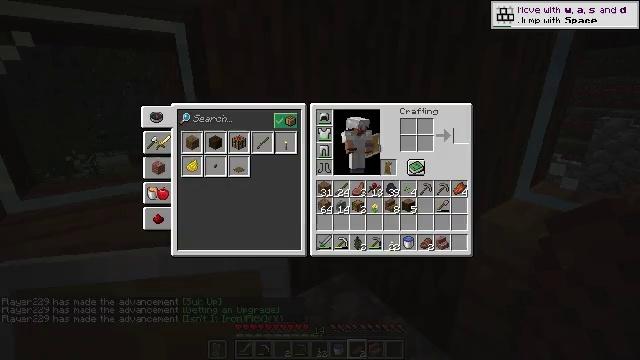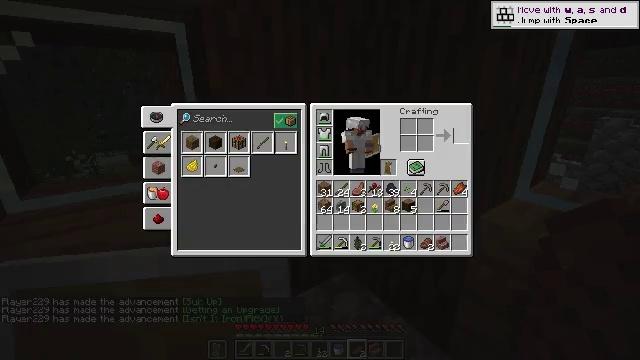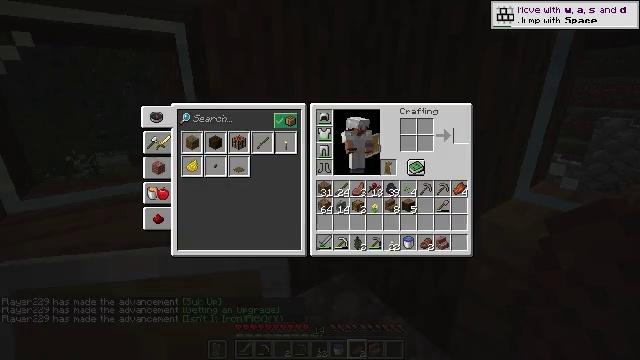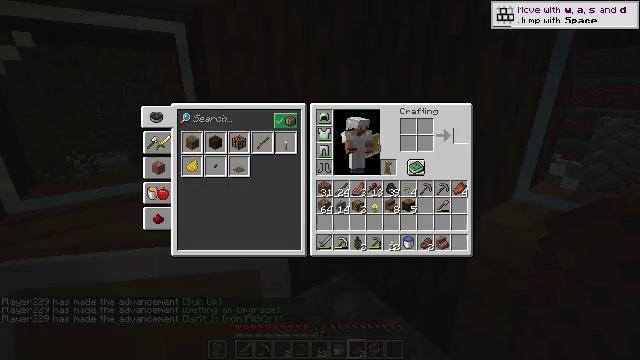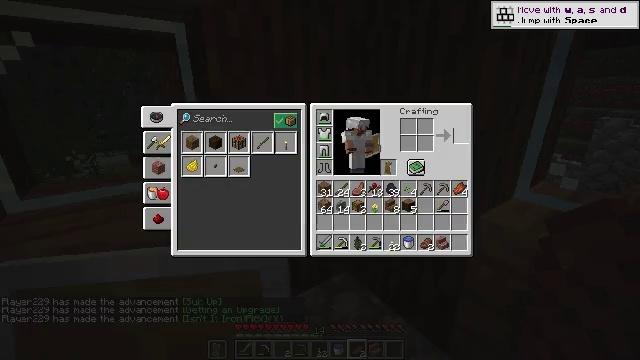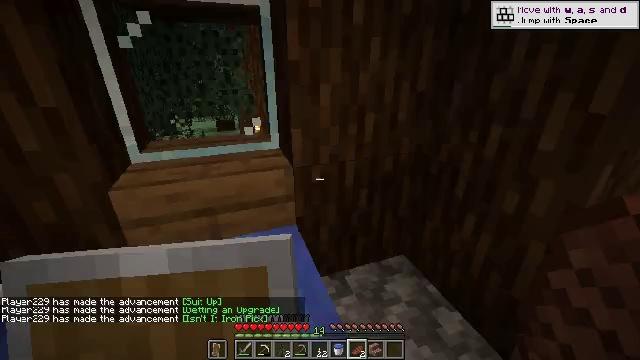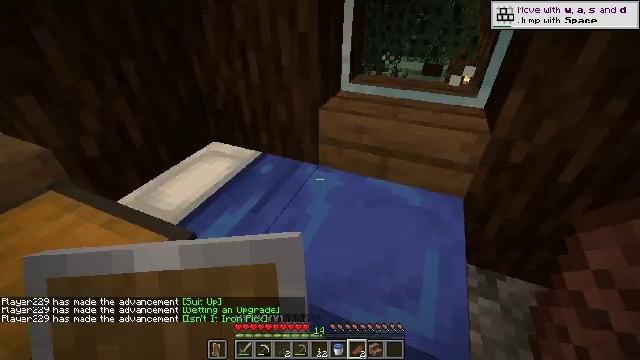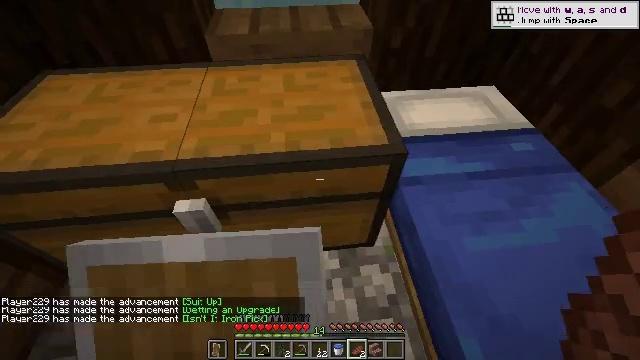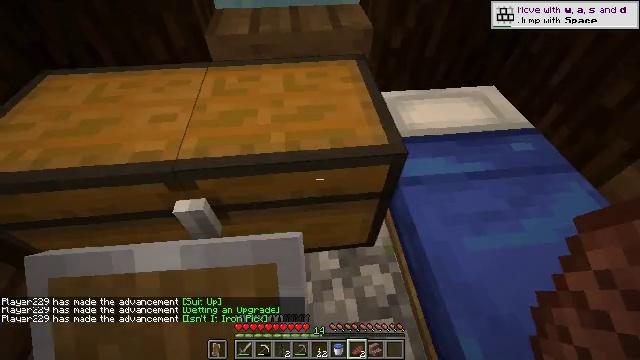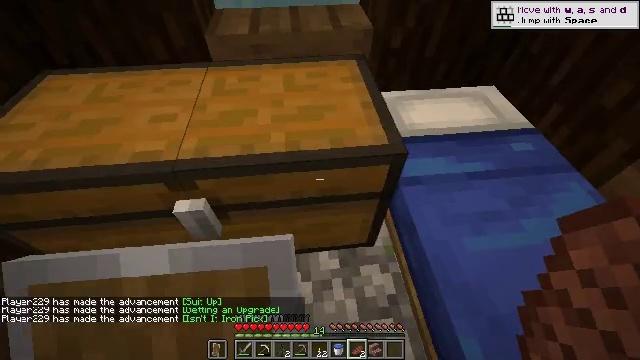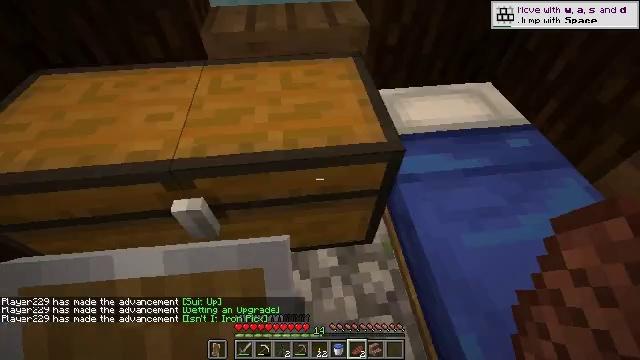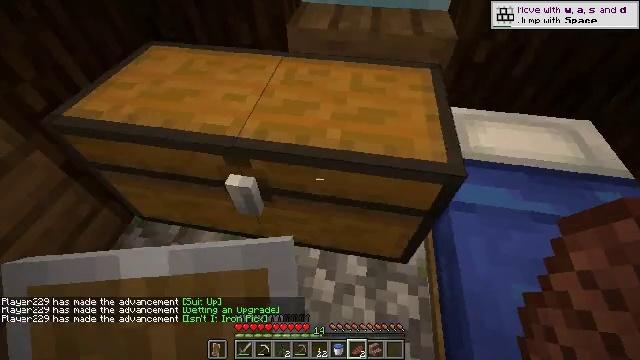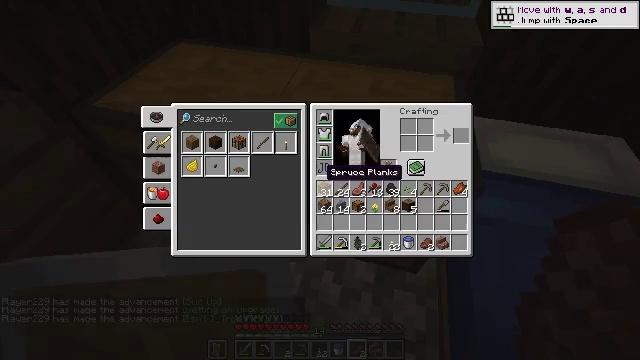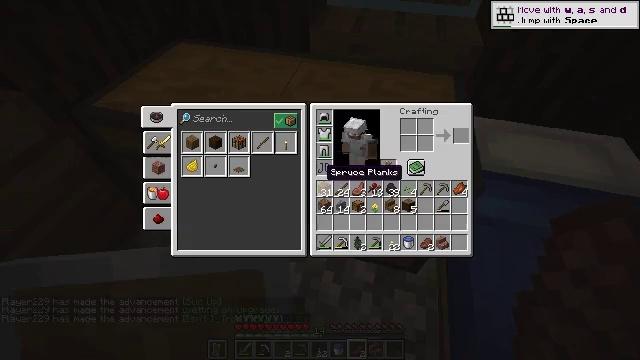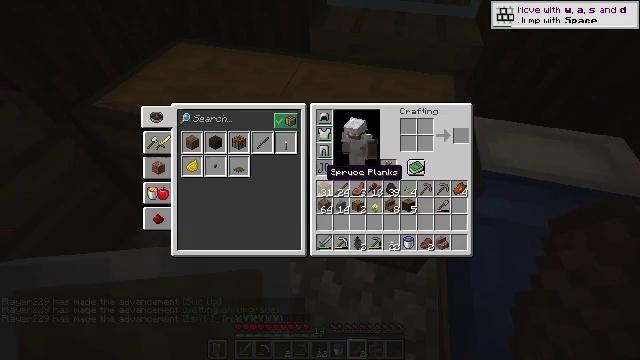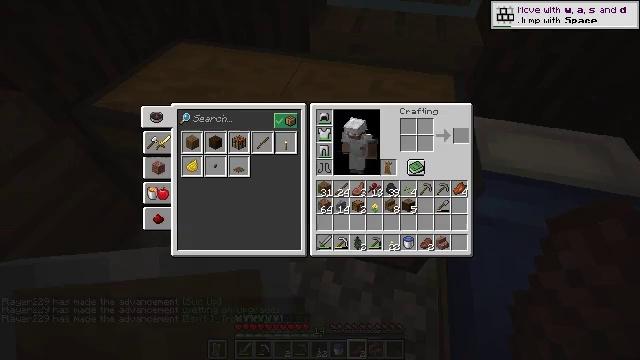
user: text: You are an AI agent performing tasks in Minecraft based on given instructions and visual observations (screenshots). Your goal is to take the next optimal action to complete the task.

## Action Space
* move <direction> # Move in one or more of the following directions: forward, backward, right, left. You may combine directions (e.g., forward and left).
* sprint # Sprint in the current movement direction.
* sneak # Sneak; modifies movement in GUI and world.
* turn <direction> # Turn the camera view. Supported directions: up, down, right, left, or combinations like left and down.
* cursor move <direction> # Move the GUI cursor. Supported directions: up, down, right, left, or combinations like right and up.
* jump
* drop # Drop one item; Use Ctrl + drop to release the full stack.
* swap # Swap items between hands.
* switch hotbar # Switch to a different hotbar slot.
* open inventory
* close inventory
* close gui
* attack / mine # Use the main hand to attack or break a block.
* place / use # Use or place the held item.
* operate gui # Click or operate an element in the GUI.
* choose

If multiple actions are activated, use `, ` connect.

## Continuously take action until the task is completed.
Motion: motion action
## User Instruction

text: Open the crafting table to craft blue dye.
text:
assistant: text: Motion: open gui
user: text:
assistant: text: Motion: no_op
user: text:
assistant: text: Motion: no_op
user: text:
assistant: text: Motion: no_op
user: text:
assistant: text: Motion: cursor move left and down
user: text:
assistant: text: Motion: turn left and down, close gui
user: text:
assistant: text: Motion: turn left and down
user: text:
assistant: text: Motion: no_op
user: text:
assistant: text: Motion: no_op
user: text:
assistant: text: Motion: no_op
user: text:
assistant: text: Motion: turn left
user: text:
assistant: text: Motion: turn left, open inventory
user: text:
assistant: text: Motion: open inventory
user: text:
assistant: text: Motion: open inventory
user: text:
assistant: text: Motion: cursor move right
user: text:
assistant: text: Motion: cursor move right and up
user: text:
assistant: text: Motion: cursor move right
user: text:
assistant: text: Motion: cursor move right and down
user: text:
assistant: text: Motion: cursor move down
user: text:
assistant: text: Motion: sneak, cursor move left and up
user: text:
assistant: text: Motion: sneak, cursor move left and up
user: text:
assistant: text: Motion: sneak
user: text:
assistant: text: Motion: sneak, operate gui
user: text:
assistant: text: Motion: sneak, operate gui
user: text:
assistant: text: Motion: sneak
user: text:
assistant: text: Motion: no_op
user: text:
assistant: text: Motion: no_op
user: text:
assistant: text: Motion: turn left and down
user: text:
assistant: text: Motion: move left, turn left and down
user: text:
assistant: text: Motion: move left, turn right and down